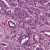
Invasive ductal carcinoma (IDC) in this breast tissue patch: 1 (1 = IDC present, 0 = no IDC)